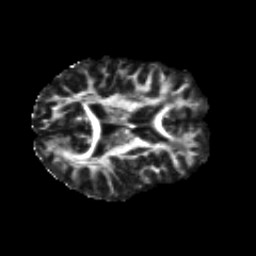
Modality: FA
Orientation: axial
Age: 18
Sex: female
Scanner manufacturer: siemens
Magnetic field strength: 3 T
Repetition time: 8.8 s
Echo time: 0.085 s